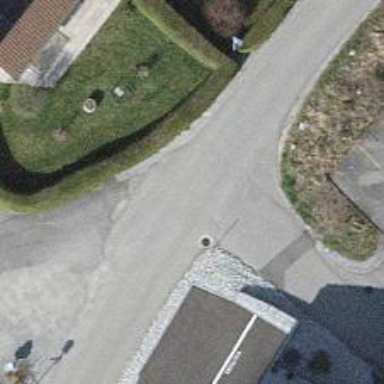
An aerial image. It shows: Smoothly paved residential road.